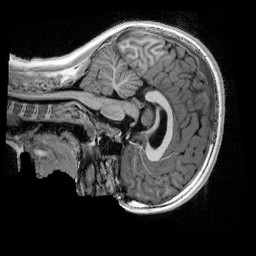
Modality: UNIT1_denoised
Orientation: sagittal
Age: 12
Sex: female
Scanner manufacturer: siemens
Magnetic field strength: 3 T
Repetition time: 4 s
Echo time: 0.00303 s